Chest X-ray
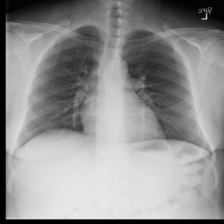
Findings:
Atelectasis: negative
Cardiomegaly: negative
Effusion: negative
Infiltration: negative
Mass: negative
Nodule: negative
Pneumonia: negative
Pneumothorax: negative
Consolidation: negative
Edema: negative
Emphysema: negative
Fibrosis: negative
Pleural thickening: negative
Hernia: negative